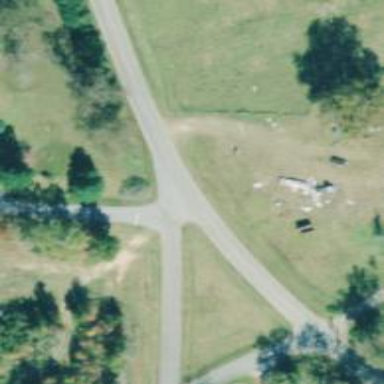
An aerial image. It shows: Unclassified road.